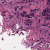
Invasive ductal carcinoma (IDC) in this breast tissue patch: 1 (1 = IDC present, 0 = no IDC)